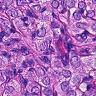
Metastatic tissue present: yes